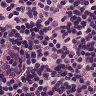
Metastatic tissue present: no